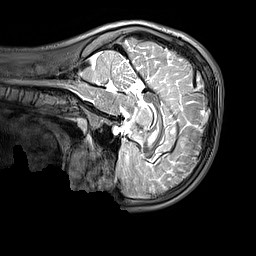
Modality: T2w
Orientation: sagittal
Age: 11
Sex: male
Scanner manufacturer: siemens
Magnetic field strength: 3 T
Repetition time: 3.2 s
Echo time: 0.408 s